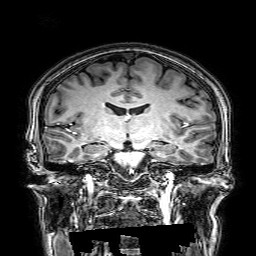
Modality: T1w
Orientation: sagittal
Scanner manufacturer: philips
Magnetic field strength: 3 T
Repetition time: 0.0096 s
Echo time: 0.0046 s